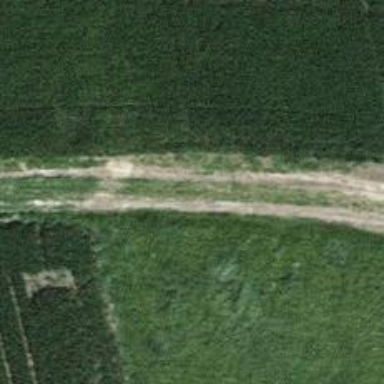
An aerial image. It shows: Track with grade 4 track type.